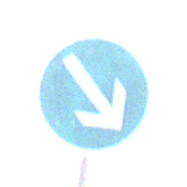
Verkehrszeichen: VorgeschriebeneVorbeifahrtRechts
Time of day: MorningAfternoon
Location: Outdoor (Suburban)
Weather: PartlyCloudy
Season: NotSpecified
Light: Natural